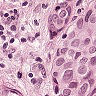
Metastatic tissue present: yes